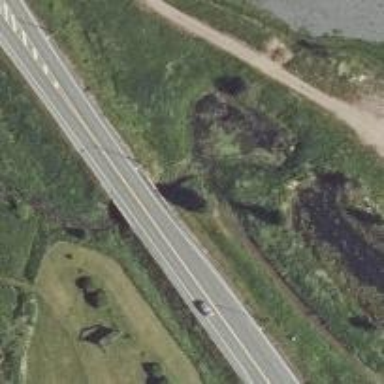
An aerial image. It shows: Trunk highway.